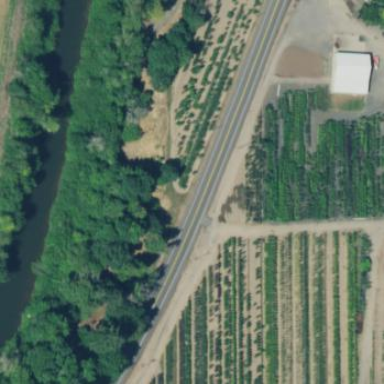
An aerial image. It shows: Plant nursery cultivating trees.